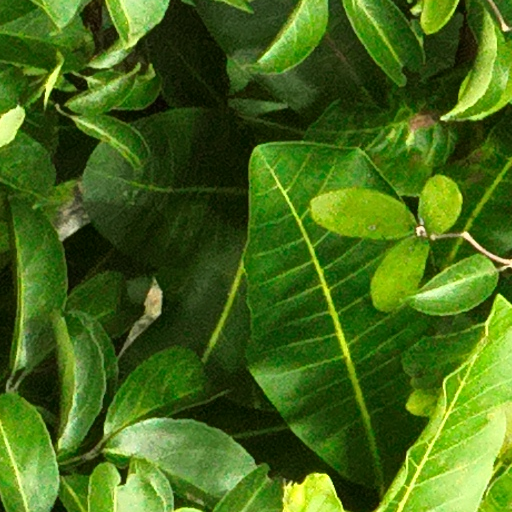
Species: Anacardium excelsum
GBIF accepted scientific name: Anacardium excelsum
Crown area (m\u00b2): 179.522